Question: First of all, I've never worked on iOS, so this may or may not be a stupid question, I don't know :)
I have an iOS App, and I need to run it.
In the 'Project Navigator' I have a folder/package called 'Reuse and Platform Libraries'. Inside, I have another four folders but 3 of them seem like missing.
I am not sure if this is the case. I've tried googling their name but without results so I assume they are not some open source libraries.
Can someone clear this up for me? Do I need to install some XCode packages?

Thanks!
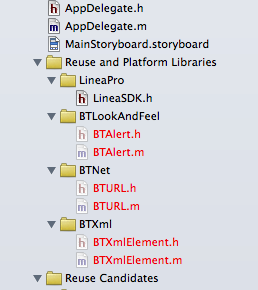
Answer: I suggest you search the folder of the project for those files, sometimes when copying a project the paths get screwed up because they were set as absolute paths and not relative paths.
If you can't find the files, it's most likely that the library is a private one used by the previous developers, and usually kept out of the project folder so they probably forgot to send it along. I'd suggest simply asking them to send the files over :).
There is also a slight chance they are not needed to run the file, in which case, just deleting them from the sidebar should make the project run.